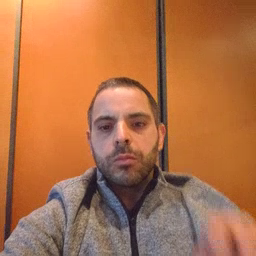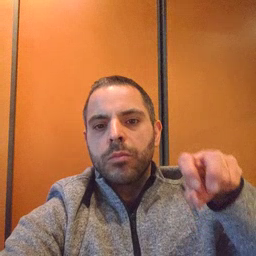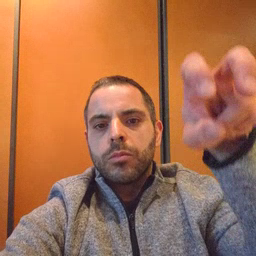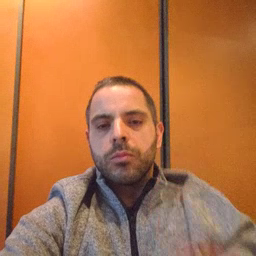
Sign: stairs